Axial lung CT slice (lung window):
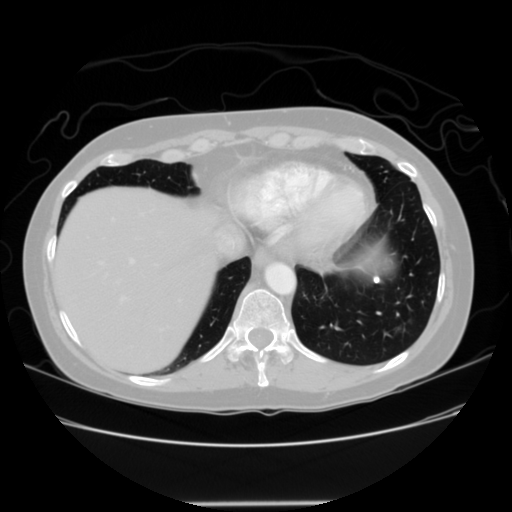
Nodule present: yes
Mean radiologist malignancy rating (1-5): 1.25